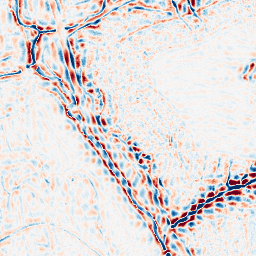
Category: wavelet
Decomposition family: wavelet_dwt
Decomposition parameters: wavelet: db8
level: 3
Upsampling method: bicubic
Upsampling parameters: scale: 2
Upsampling scale: 2